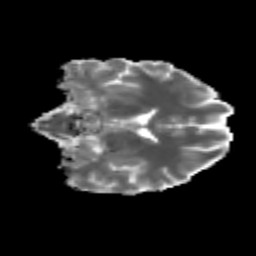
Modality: MD
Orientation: coronal
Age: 25
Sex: female
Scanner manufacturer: siemens
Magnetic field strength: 3 T
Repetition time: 3.5 s
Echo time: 0.125 s